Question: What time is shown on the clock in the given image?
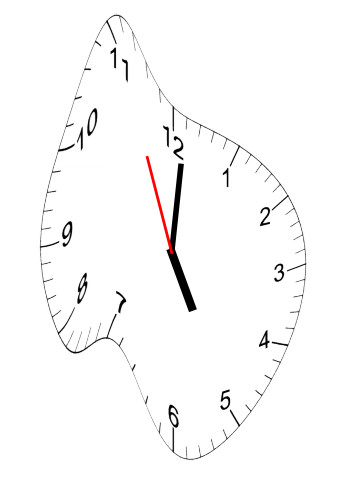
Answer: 05:00:56